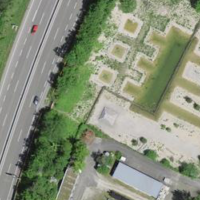
EUNIS habitat code: 57
Species observed at this site:
Lythrum salicaria
Echium vulgare
Menyanthes trifoliata
Dipsacus fullonum
Campanula persicifolia
Melilotus albus
Ischnura elegans
Geranium sanguineum
Verbascum blattaria
Anthyllis vulneraria
Epilobium hirsutum
Malva moschata